Question: I've been searching, and finding, information regarding conditional formatting and counting the colors. However, I have not been able to figure out how to do what I want.
In text:
I fetch data from the internet which I add in a 15 row x 20 column matrix (in 8 different sheets). I then want to highlight the top three values green and bottom three red per column and finally count all green/red per row.
Basically like this;

(Eventhough I'm using values 1-10 in the picture above, it can be anything. It's the top/bottom three that's of interest.)
Problem with what I've found on counting colors that are conditionally formatted is that the conditions are to simple (i.e above value x, between x and y, and so on), so I cannot find a way to do this (ish).
I haven't tried it yet, but I guess I can evaluate a formula and conditionally formatting the cell based on the result of the evaluation. However, it seems then that I would need a formula per cell to do this which isn't something I want to do...
Example (based on screen shot):
'''
=AND(NOT(ISBLANK(A3));A3<=SMALL(A$3:A$12;3))
'''
and then:
'''
=AND(NOT(ISBLANK(A4));A4<=SMALL(A$3:A$12;3))
'''
all the way to:
'''
=AND(NOT(ISBLANK(F12));F12<=SMALL(F$3:F$12;3))
'''
Any ideas? Thanks in advance!
Some links I've checked (could only add one...):
<URL>
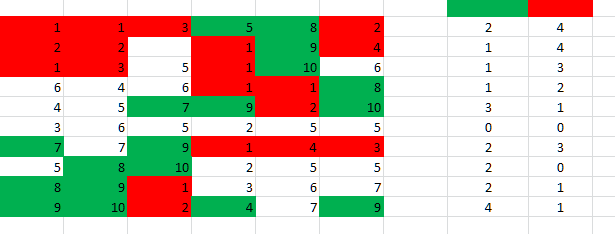
Answer: '''
=IF(LARGE(A$1:A$15;COUNTIF(A$1:A$15;MAX(A$1:A$15))+2)<=A1;1;0)
'''
That's the formula if the first cell of your datas is at cell A1.
Copy the formula into an empty cell with enough space to extend it in a 15*20 matrix.
Then sum up all the rows and you will have you desired result ;)
You can hide the columns used to calculate the final result if you want !
To do the same for smallest values you just have to use 'SMALL' instead of 'LARGE', and change the criteria of the 'COUNTIF' :
'''
=IF(SMALL(A$1:A$15;COUNTIF(A$1:A$15;MIN(A$1:A$15))+2)>=A1;1;0)
'''
You can also use those formulas as an expression for your conditional formatting
Edit : screenshot of how it should look like
<URL>